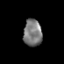
Tissue: prostate
Cell type: T cells
Senescence score: 0.295
Nuclear area (px): 491
Mean DAPI intensity: 122.012